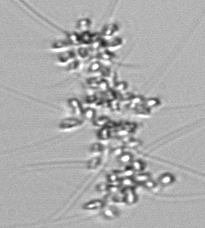
Label: Chaetoceros_didymus_TAG_external_flagellate